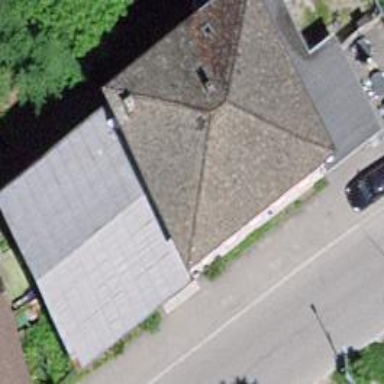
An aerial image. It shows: Building that houses restaurant.